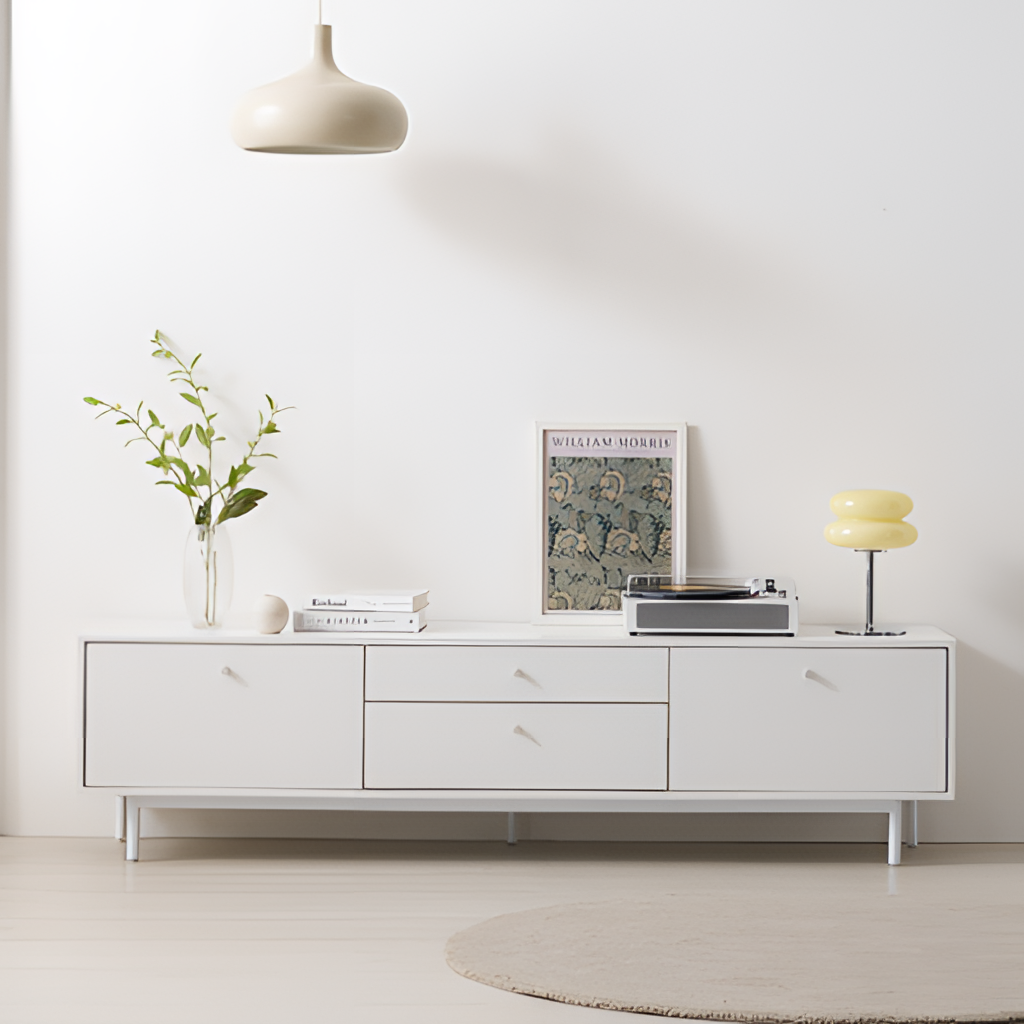
living room, white wood cabinet, modern, wood flooring, with plank pattern, white paint wallpaper, with solid pattern